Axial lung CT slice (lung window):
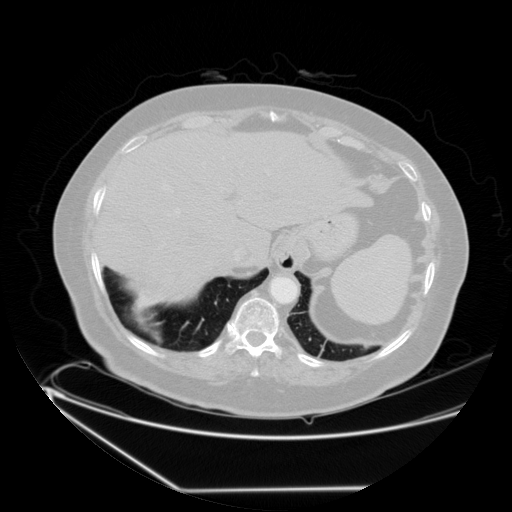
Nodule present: no